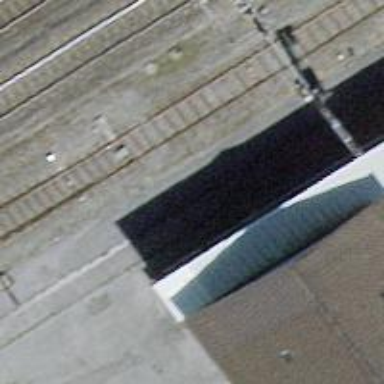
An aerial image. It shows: Railway switch.